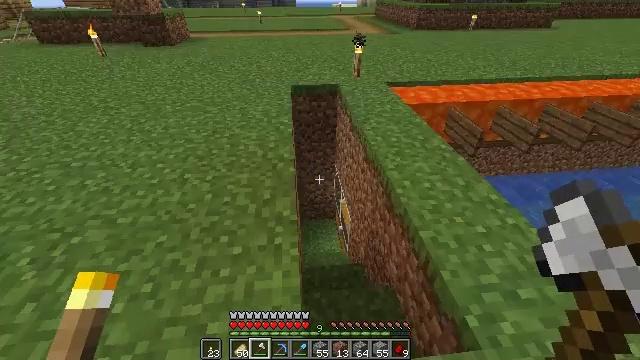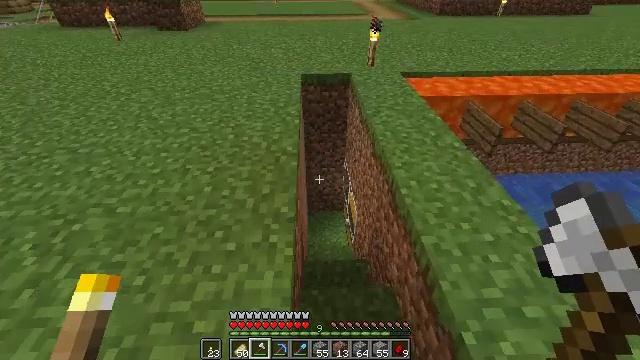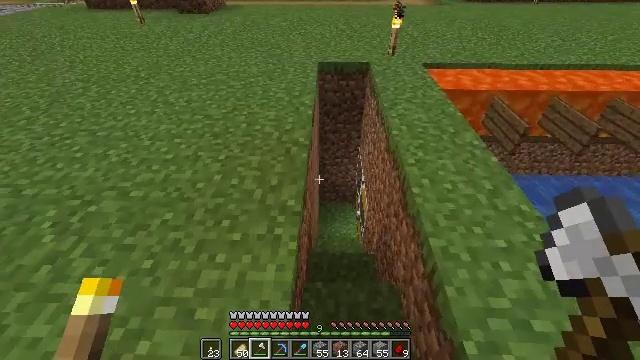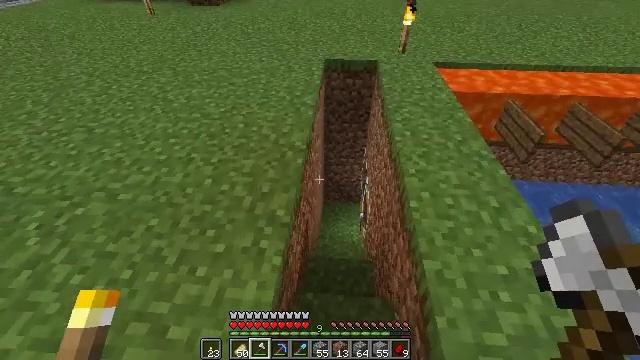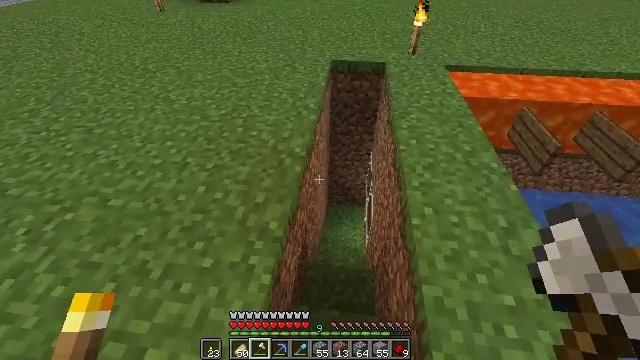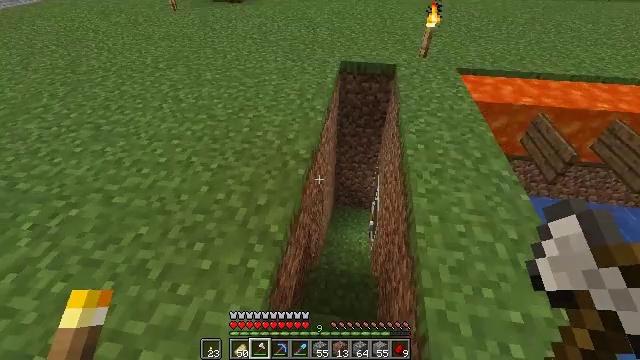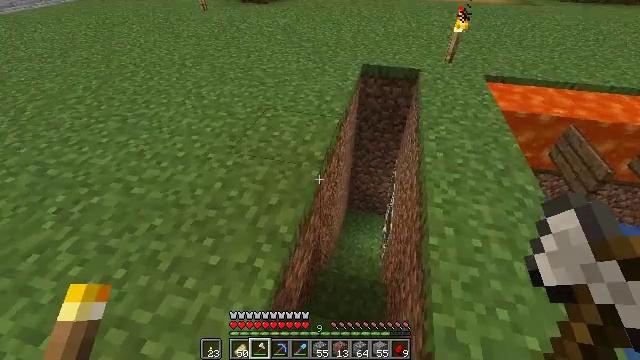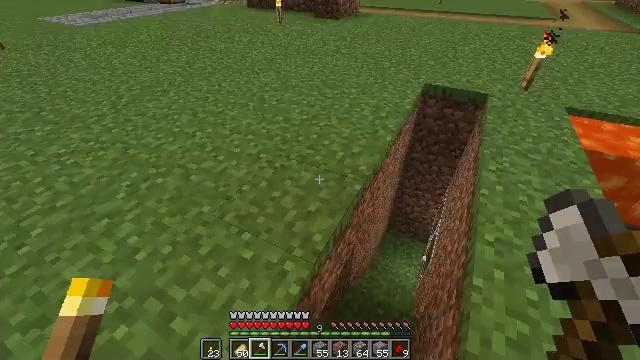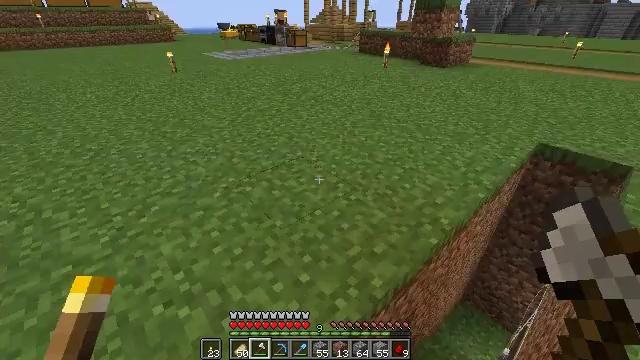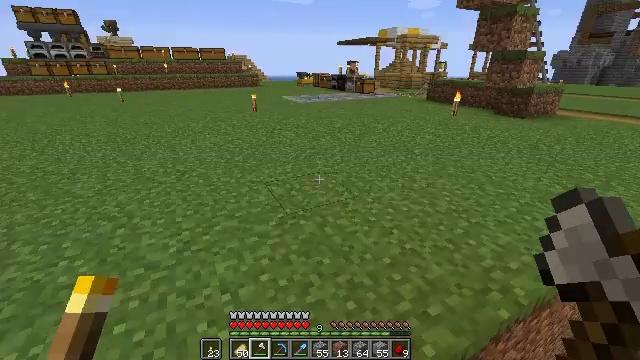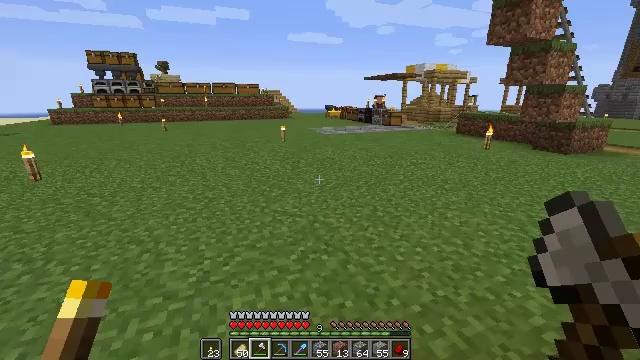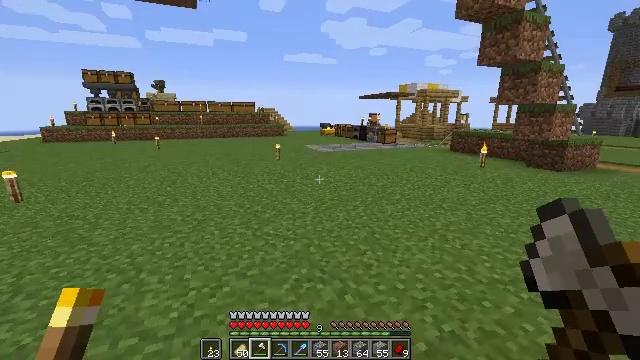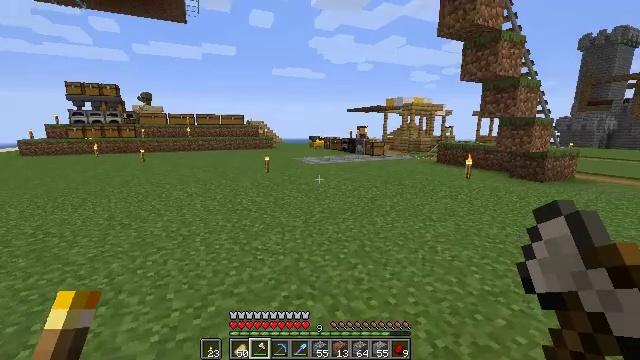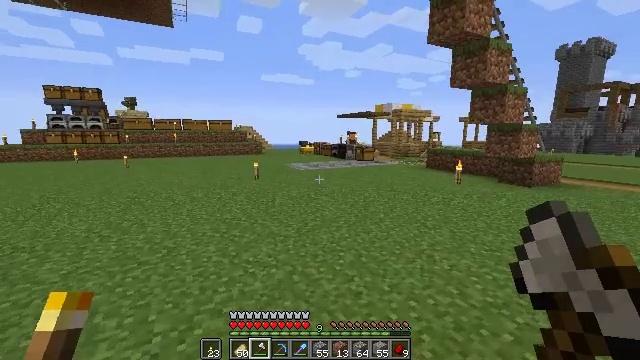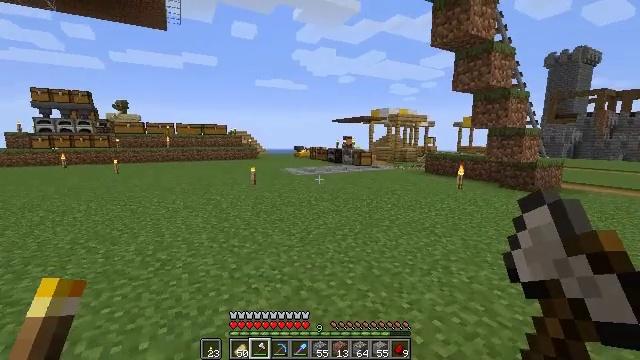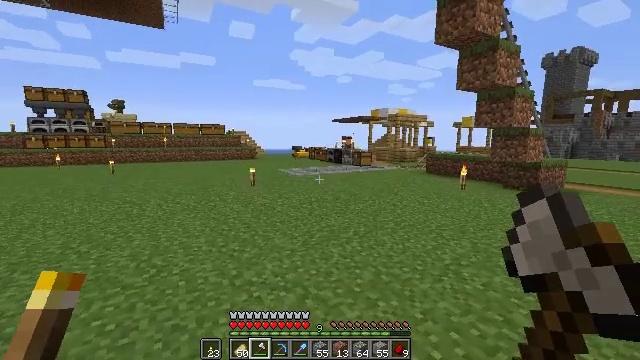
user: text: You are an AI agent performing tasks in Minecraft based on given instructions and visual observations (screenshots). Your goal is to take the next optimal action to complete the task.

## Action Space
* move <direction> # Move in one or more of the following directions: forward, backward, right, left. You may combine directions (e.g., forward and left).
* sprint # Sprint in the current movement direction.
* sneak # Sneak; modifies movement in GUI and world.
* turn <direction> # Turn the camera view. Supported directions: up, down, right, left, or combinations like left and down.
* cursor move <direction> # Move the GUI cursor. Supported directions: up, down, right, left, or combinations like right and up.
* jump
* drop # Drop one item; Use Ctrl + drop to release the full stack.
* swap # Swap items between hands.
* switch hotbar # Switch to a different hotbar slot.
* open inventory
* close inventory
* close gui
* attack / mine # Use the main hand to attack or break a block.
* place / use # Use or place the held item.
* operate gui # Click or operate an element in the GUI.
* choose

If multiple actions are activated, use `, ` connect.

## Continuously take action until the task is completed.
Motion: motion action
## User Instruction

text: Make rails on the crafting table.
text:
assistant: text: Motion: move forward and move right, turn left and down
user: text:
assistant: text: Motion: move forward and move right, turn left and down
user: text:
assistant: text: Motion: move forward, turn left and down
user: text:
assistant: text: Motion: turn left
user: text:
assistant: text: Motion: turn left
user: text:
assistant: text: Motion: turn left
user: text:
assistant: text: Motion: turn left and up
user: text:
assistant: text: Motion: turn left and up
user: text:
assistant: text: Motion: turn left and up
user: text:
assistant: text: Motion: move forward, turn left and up
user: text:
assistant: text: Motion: move forward, turn right and up
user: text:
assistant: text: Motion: move forward and move left, turn right and up
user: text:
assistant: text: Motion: move forward and move left, turn right and up
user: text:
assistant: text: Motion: move forward and move left, turn right
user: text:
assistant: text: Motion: move forward
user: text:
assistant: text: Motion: move forward
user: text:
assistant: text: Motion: move forward, turn right
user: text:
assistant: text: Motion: move forward, turn right
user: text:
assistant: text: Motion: move forward
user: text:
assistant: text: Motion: move forward, sprint
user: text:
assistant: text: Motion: move forward, sprint
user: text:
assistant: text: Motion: move forward, sprint
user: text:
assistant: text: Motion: move forward, sprint, turn right
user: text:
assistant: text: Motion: move forward, turn right
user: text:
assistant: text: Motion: move forward, sprint, turn right
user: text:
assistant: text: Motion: move forward, sprint
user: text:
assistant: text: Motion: move forward, sprint
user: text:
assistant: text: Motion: move forward, sprint
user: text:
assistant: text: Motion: move forward
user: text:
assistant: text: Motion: move forward